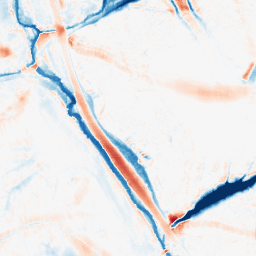
Category: morphological
Decomposition family: morphological_ellipse
Decomposition parameters: operation: average
width: 30
height: 30
Upsampling method: sinc_hamming
Upsampling parameters: scale: 8
kernel_size: 16
Upsampling scale: 8